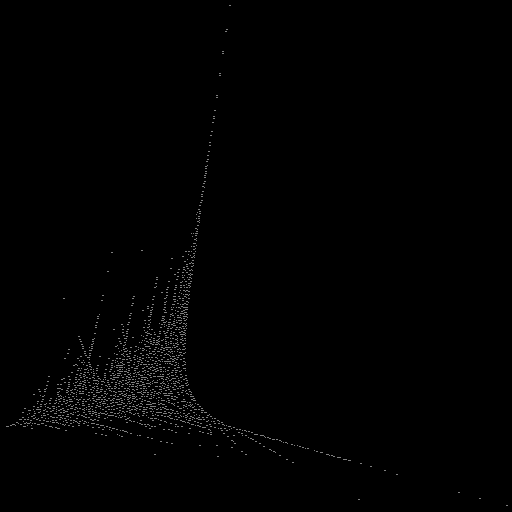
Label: umbrellafern